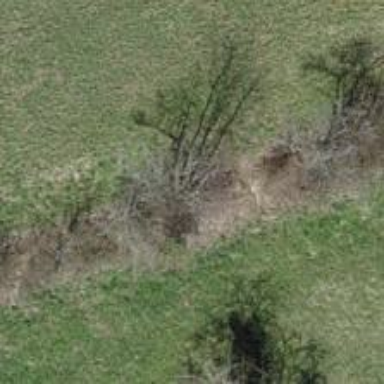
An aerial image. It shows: Hedge acting as barrier.